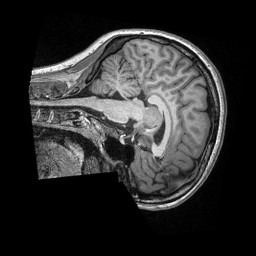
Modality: T1w
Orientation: sagittal
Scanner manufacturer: siemens
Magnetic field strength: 3 T
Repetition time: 2.3 s
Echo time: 0.00308 s